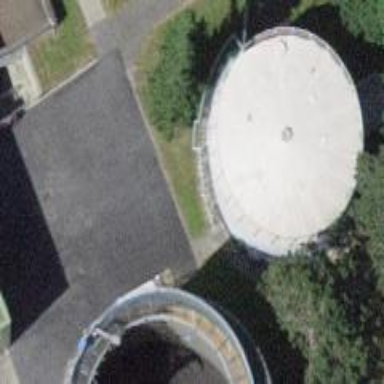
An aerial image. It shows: Silo.